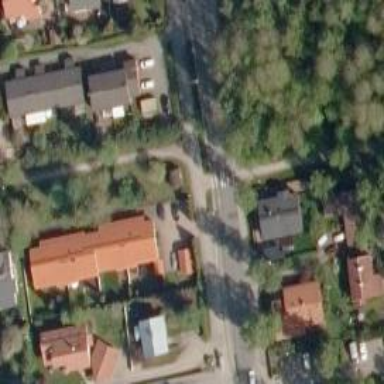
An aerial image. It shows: Asphalt cycleway.